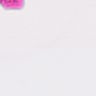
Metastatic tissue present: no